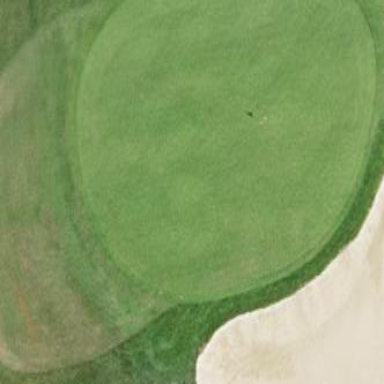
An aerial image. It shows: Golf green pitch on grass land. It is designated for the sport of golf.